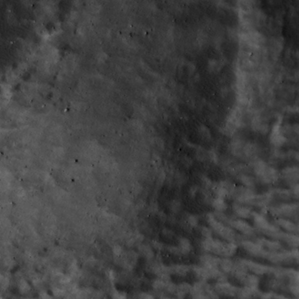
Label: non_frost